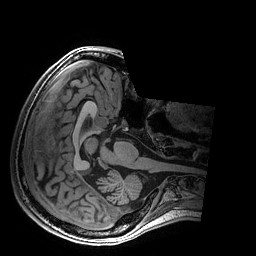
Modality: T1w
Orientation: axial
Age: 21
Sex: female
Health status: healthy
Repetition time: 2.53 s
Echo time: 0.0034 s